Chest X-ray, PA view. Patient: 61 years old, sex M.
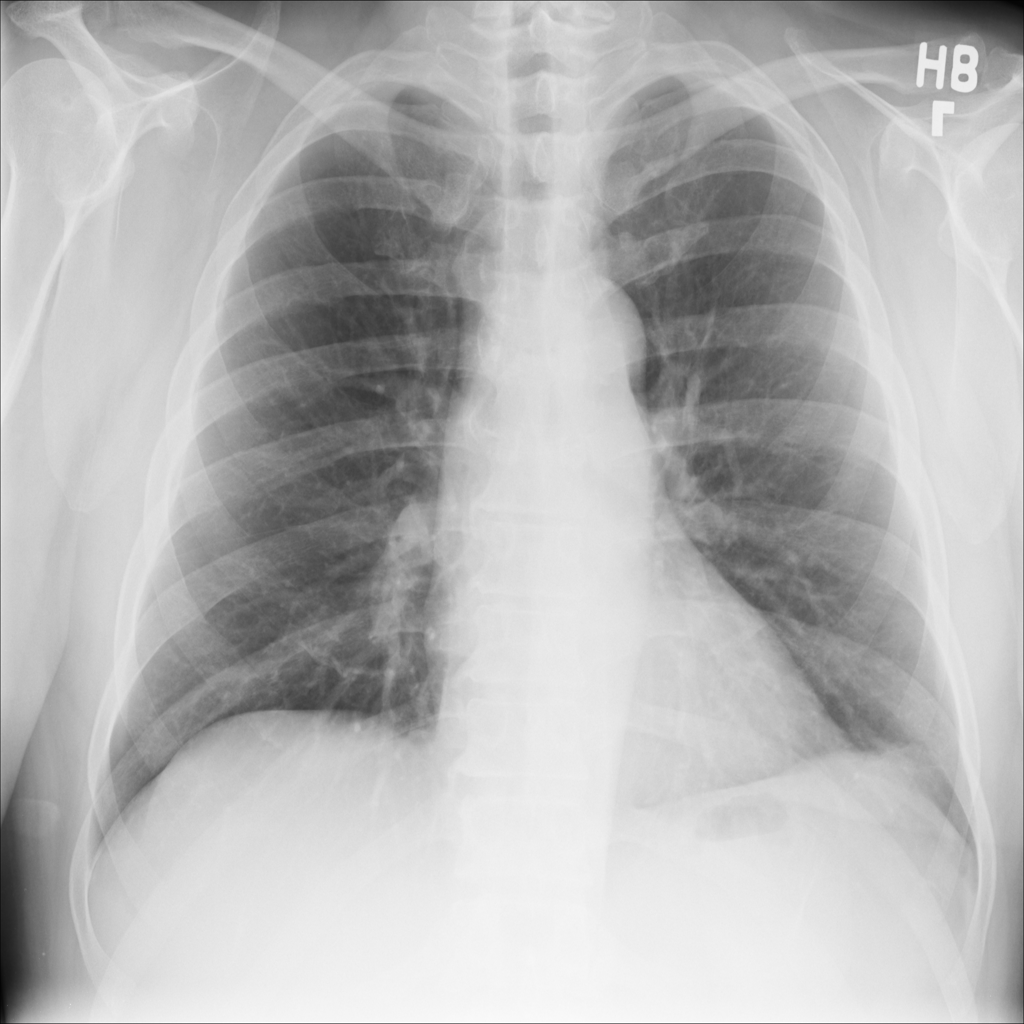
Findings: No Finding